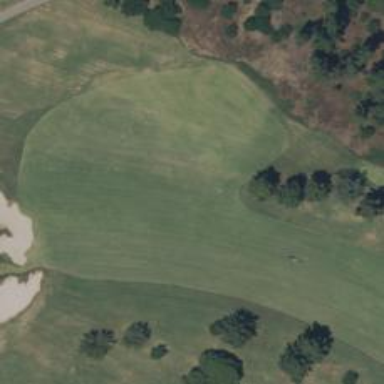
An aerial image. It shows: View of golf hole.